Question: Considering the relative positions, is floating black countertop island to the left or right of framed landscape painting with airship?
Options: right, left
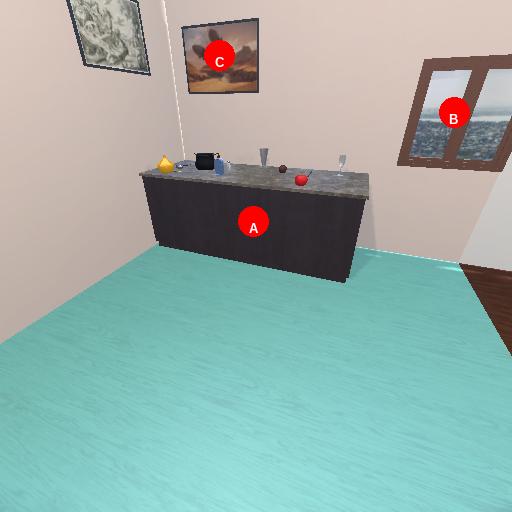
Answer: right